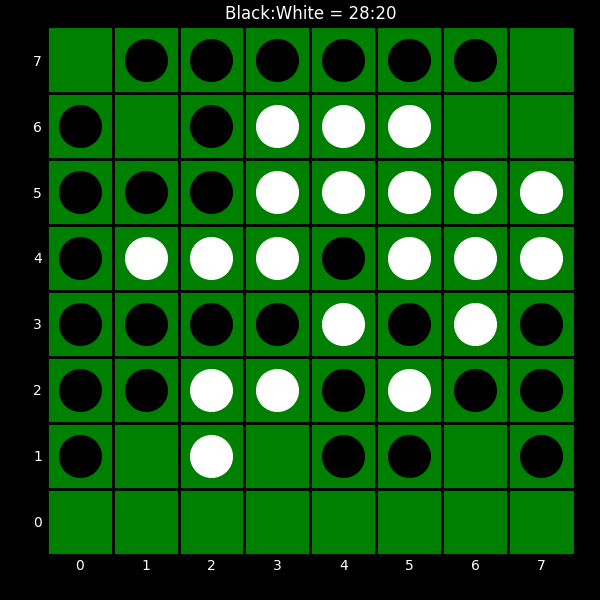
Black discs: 28
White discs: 20